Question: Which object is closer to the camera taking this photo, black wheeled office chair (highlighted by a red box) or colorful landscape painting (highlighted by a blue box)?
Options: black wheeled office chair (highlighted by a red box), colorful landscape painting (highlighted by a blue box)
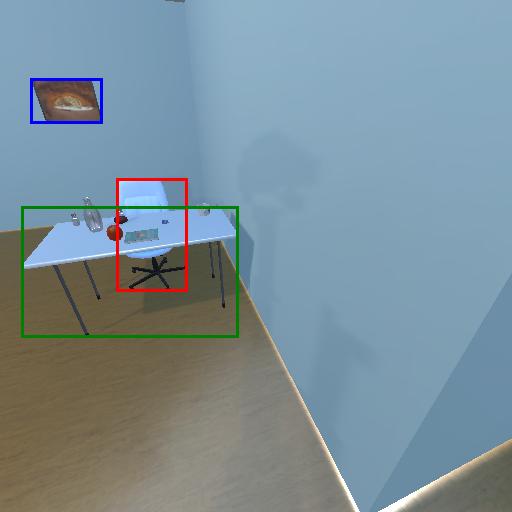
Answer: black wheeled office chair (highlighted by a red box)